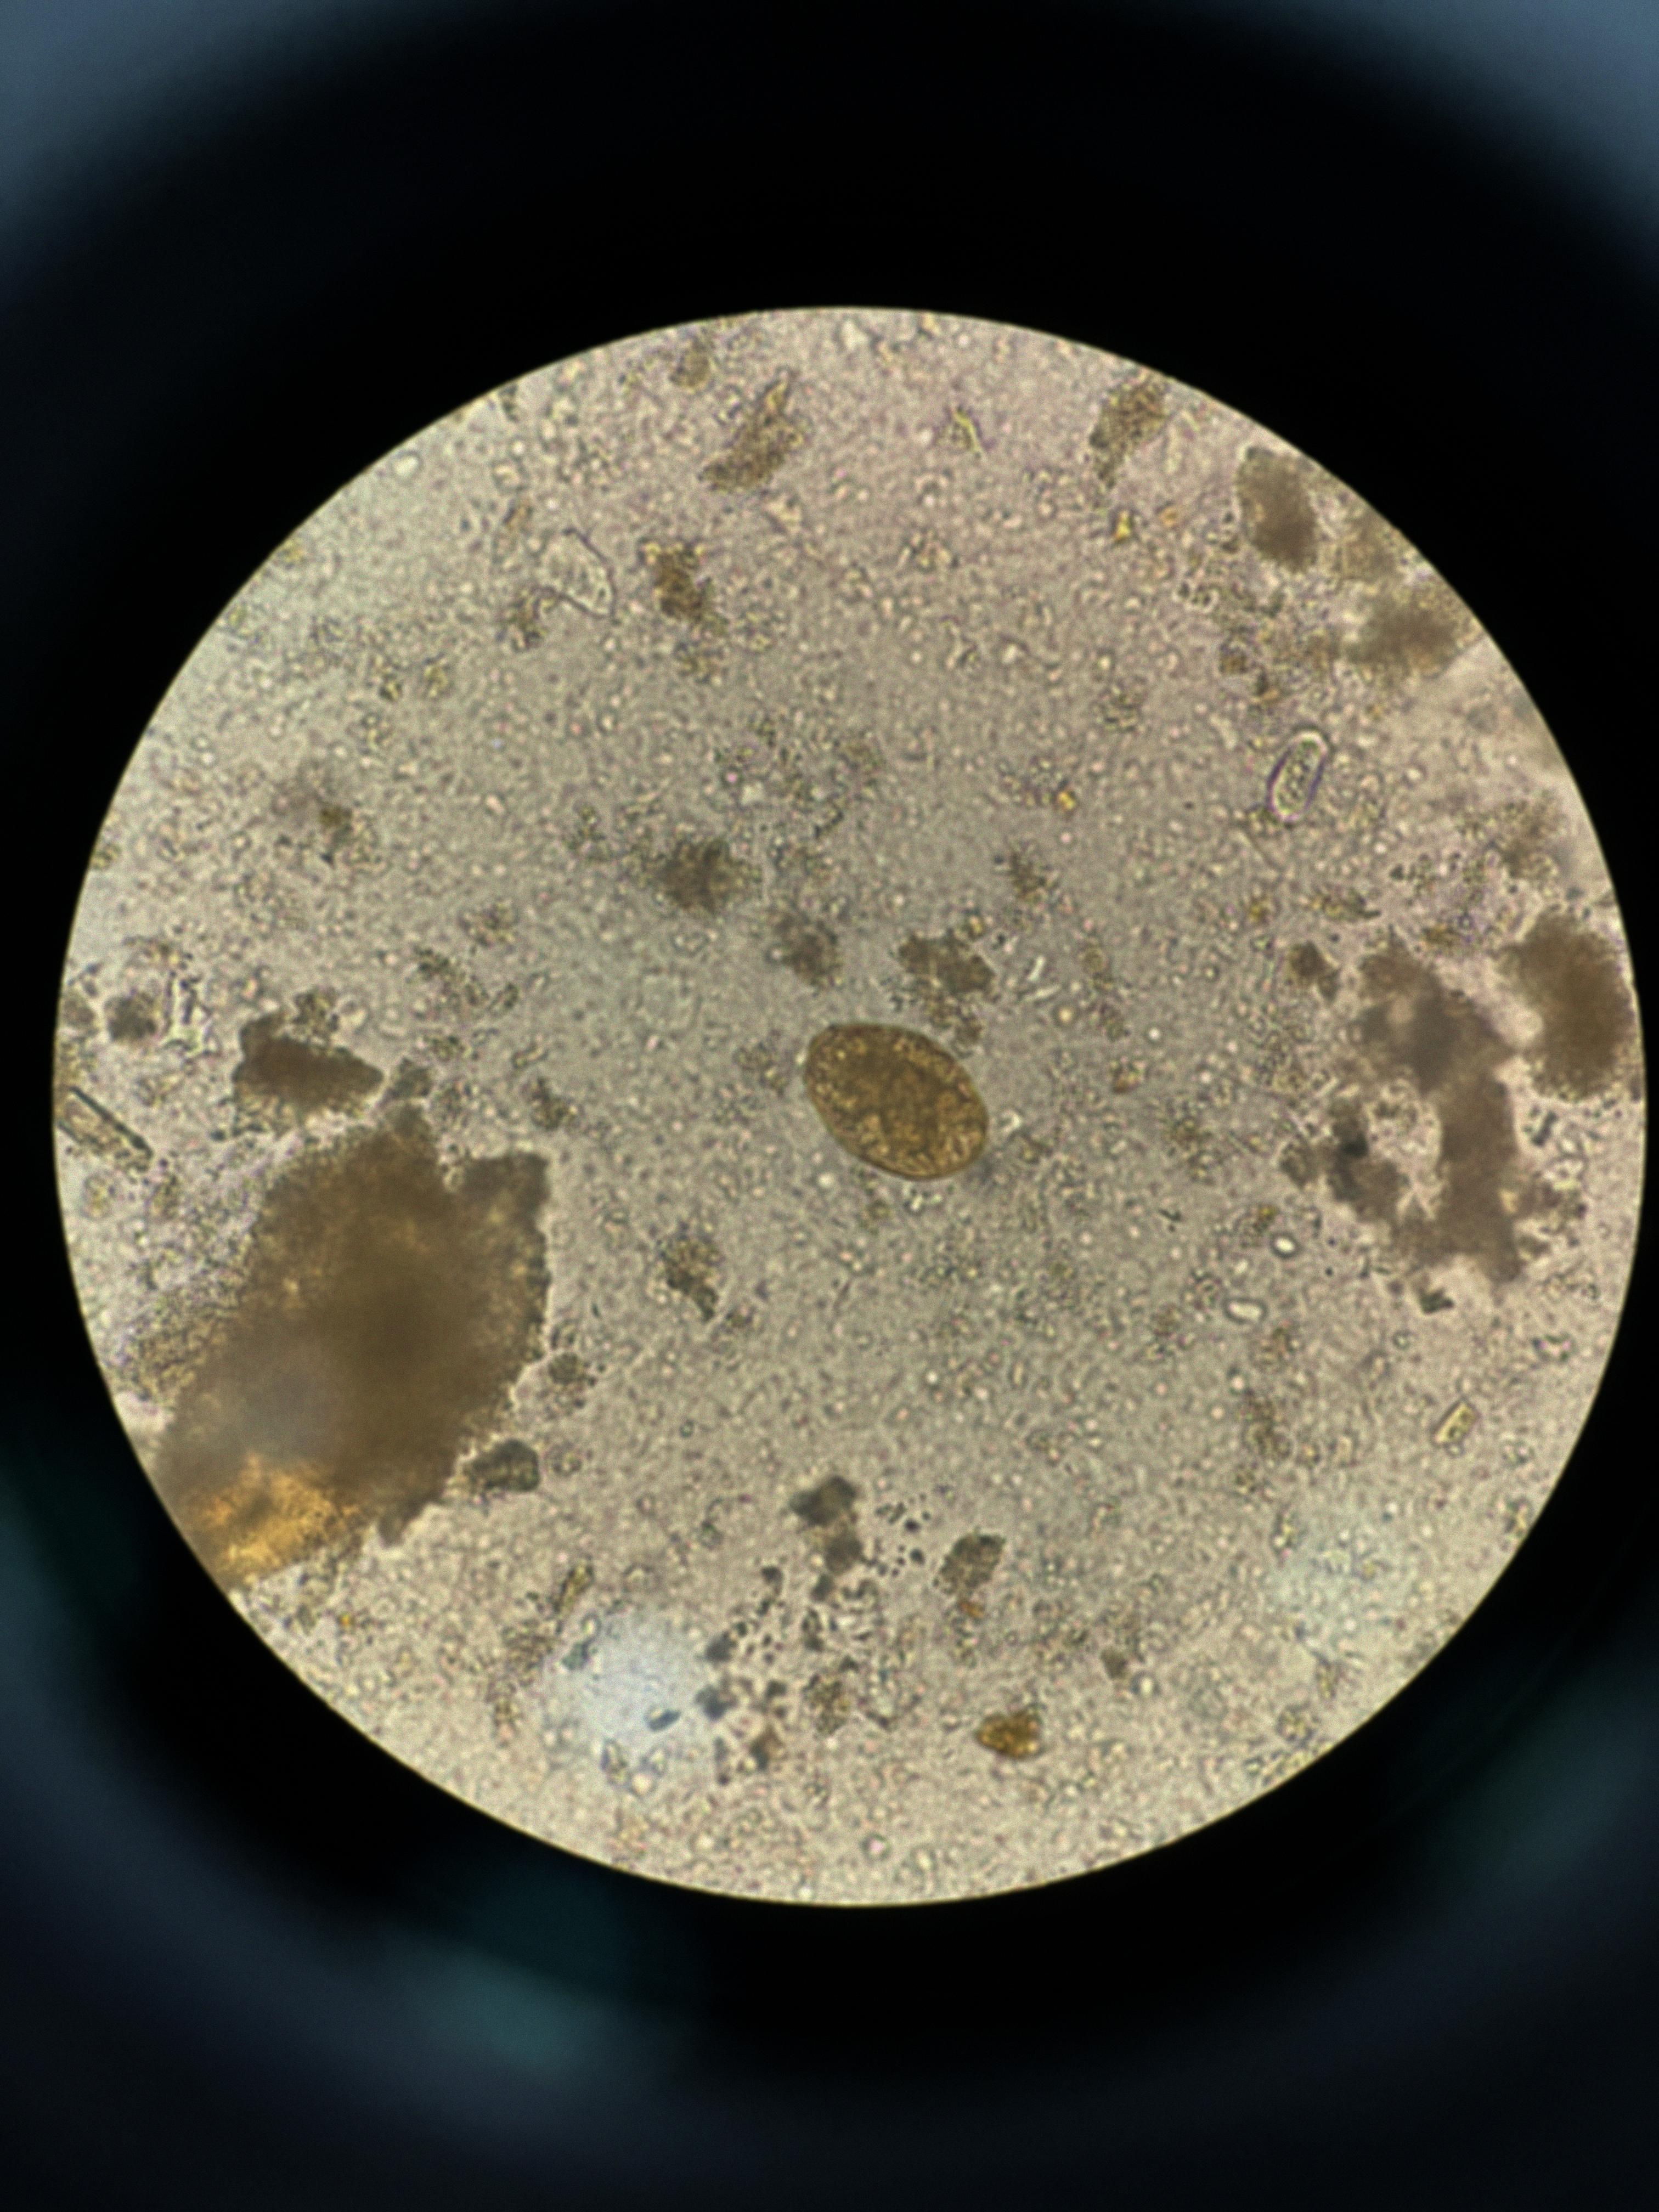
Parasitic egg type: Paragonimus spp